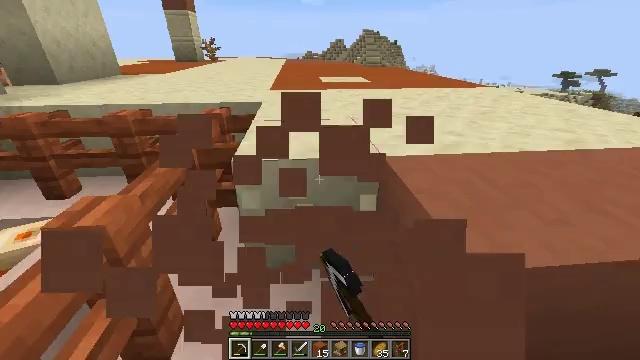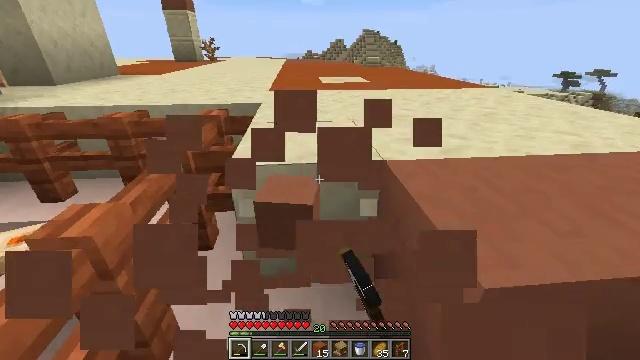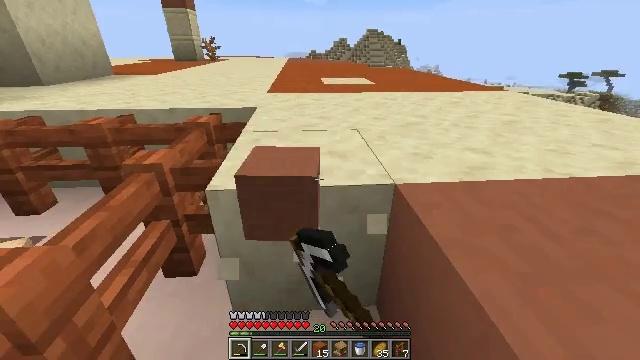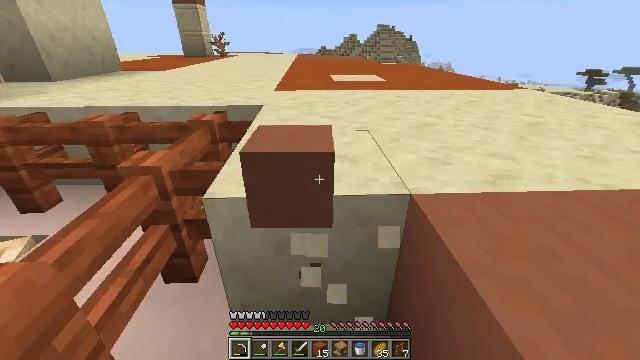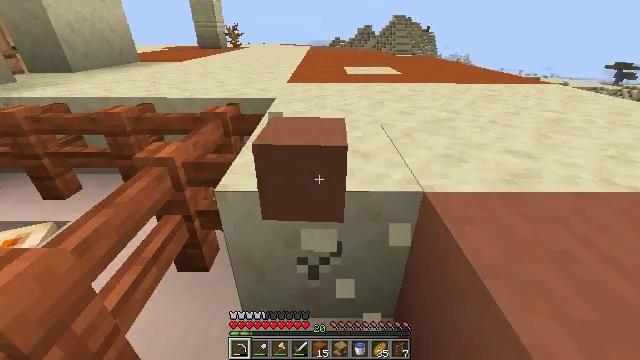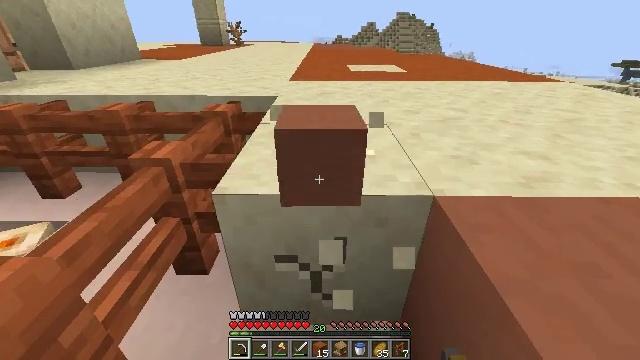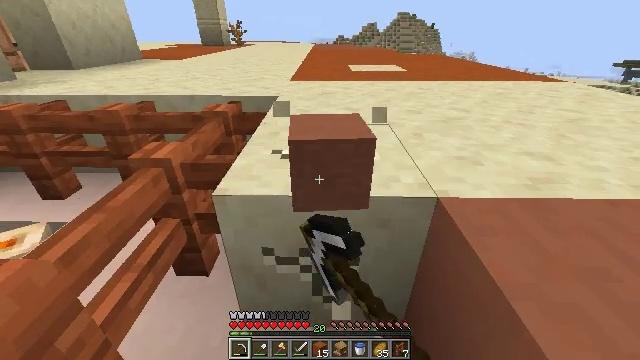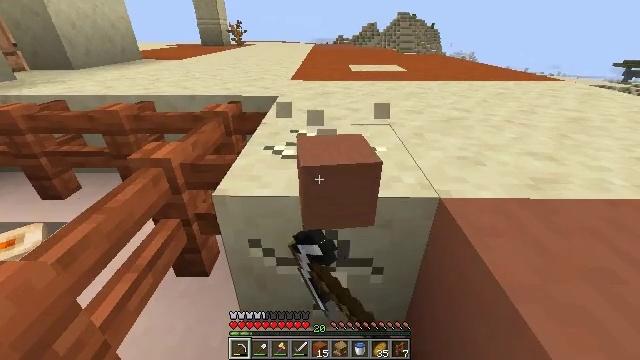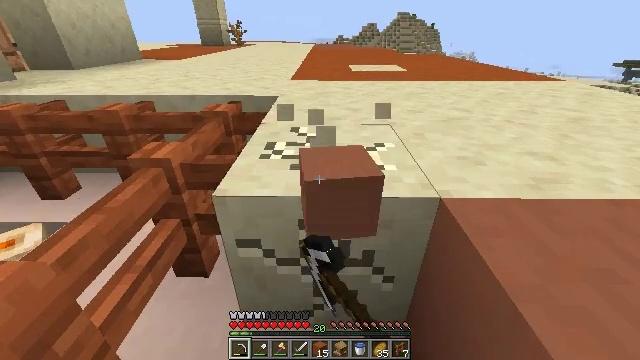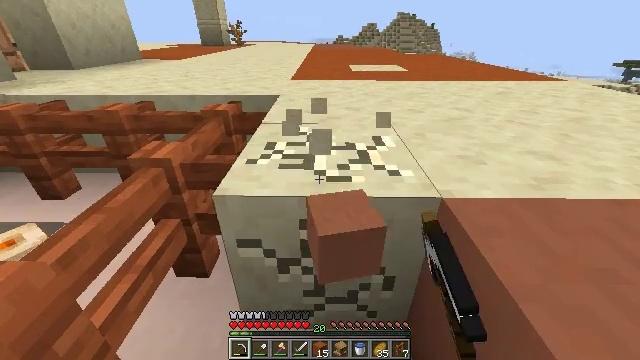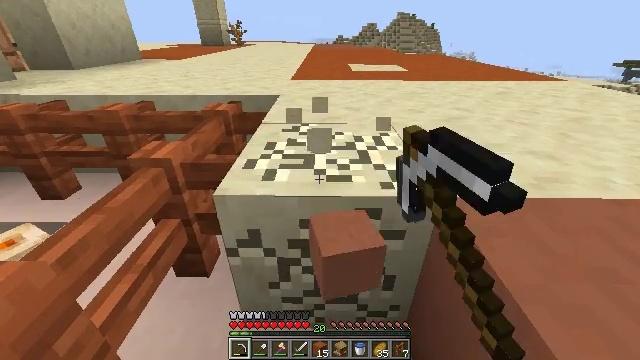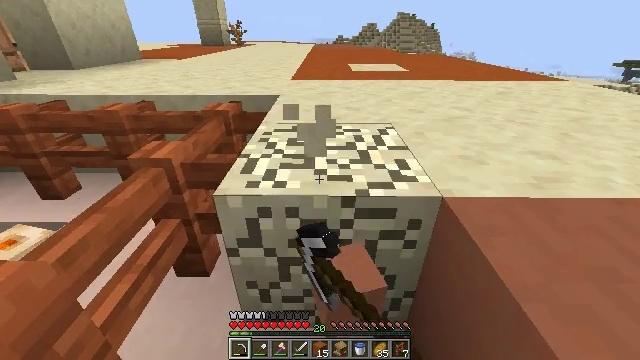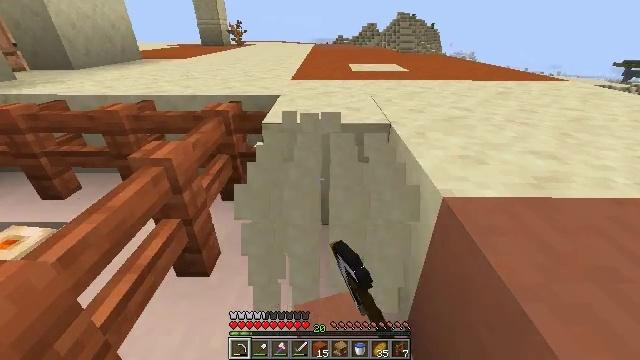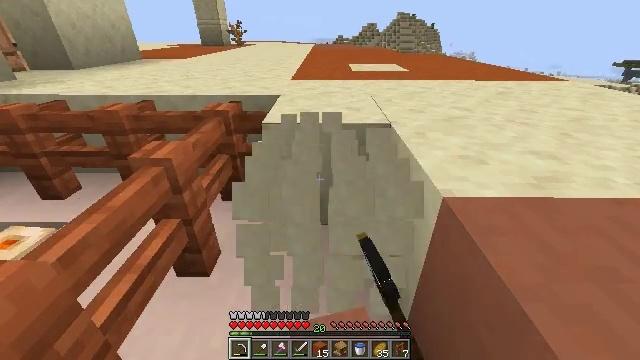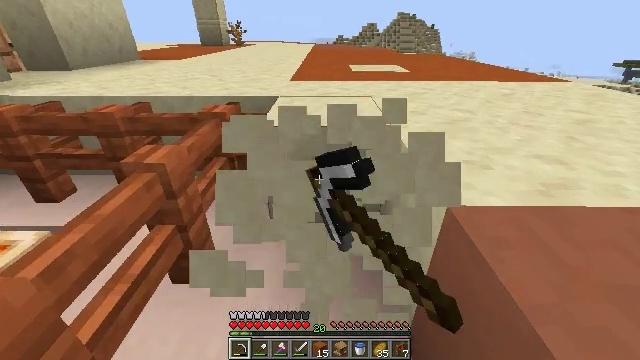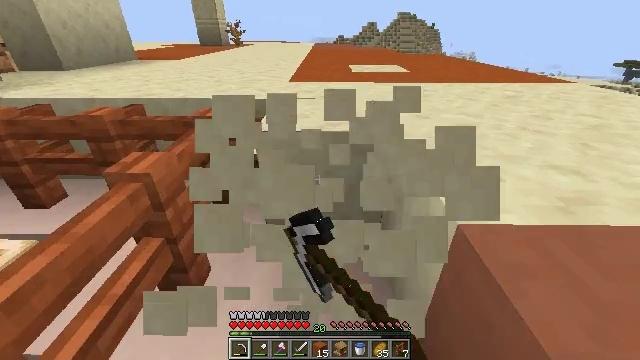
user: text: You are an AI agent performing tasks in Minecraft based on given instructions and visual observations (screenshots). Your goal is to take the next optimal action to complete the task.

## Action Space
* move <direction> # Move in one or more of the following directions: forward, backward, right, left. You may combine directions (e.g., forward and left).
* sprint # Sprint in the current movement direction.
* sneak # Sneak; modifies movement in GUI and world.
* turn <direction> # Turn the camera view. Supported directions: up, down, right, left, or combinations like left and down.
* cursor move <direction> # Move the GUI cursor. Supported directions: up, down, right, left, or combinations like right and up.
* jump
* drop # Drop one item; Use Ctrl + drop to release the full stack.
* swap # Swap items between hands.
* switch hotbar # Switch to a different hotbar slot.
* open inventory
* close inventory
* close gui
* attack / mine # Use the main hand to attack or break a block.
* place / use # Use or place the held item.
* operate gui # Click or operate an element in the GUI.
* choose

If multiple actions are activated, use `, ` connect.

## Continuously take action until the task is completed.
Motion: motion action
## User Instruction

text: Dig up the smooth sandstone block.
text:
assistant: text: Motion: move forward, attack / mine
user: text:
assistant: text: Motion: move forward, attack / mine
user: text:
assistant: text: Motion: turn left, attack / mine
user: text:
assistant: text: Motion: turn left and down, attack / mine
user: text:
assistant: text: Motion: attack / mine
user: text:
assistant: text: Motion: attack / mine
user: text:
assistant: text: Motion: attack / mine
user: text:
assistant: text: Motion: attack / mine
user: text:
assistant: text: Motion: attack / mine
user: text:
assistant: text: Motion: attack / mine
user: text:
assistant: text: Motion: attack / mine
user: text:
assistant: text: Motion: attack / mine
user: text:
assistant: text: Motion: attack / mine
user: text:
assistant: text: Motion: move forward, attack / mine
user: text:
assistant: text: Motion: move forward, attack / mine
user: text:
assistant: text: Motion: move forward, attack / mine
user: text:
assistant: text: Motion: move forward, attack / mine
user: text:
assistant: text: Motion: move forward, turn down, attack / mine
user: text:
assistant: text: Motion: turn left and down, attack / mine
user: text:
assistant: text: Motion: attack / mine
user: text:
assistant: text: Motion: attack / mine
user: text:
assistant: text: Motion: attack / mine
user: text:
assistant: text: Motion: attack / mine
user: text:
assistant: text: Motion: attack / mine
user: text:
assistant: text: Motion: attack / mine
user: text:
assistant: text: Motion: attack / mine
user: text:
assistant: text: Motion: attack / mine
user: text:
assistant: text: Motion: attack / mine
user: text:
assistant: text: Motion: attack / mine
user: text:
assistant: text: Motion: move forward and move right, attack / mine